Aerial crown-view tile of a tropical tree (Barro Colorado Island, Panama), acquired 20250217:
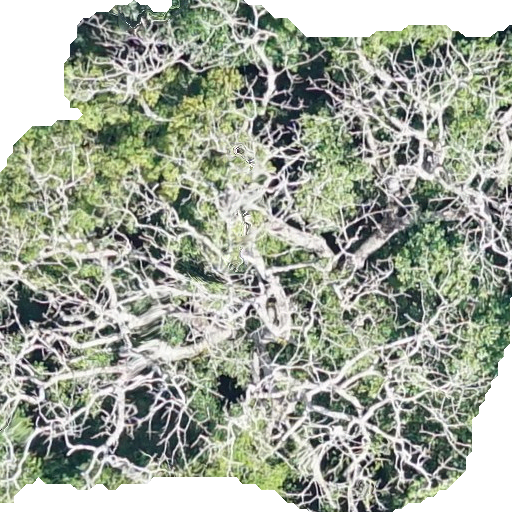
Species: Pseudobombax septenatum
GBIF accepted scientific name: Pseudobombax septenatum
Crown area: 400.48 m²